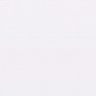
Metastatic tissue present: no